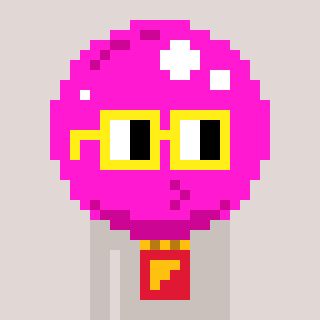
a pixel art character with square yellow glasses, a bubblegum-shaped head and a foggrey-colored body on a warm background